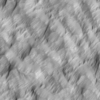
Label: not_dusty